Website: lowes
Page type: review-order
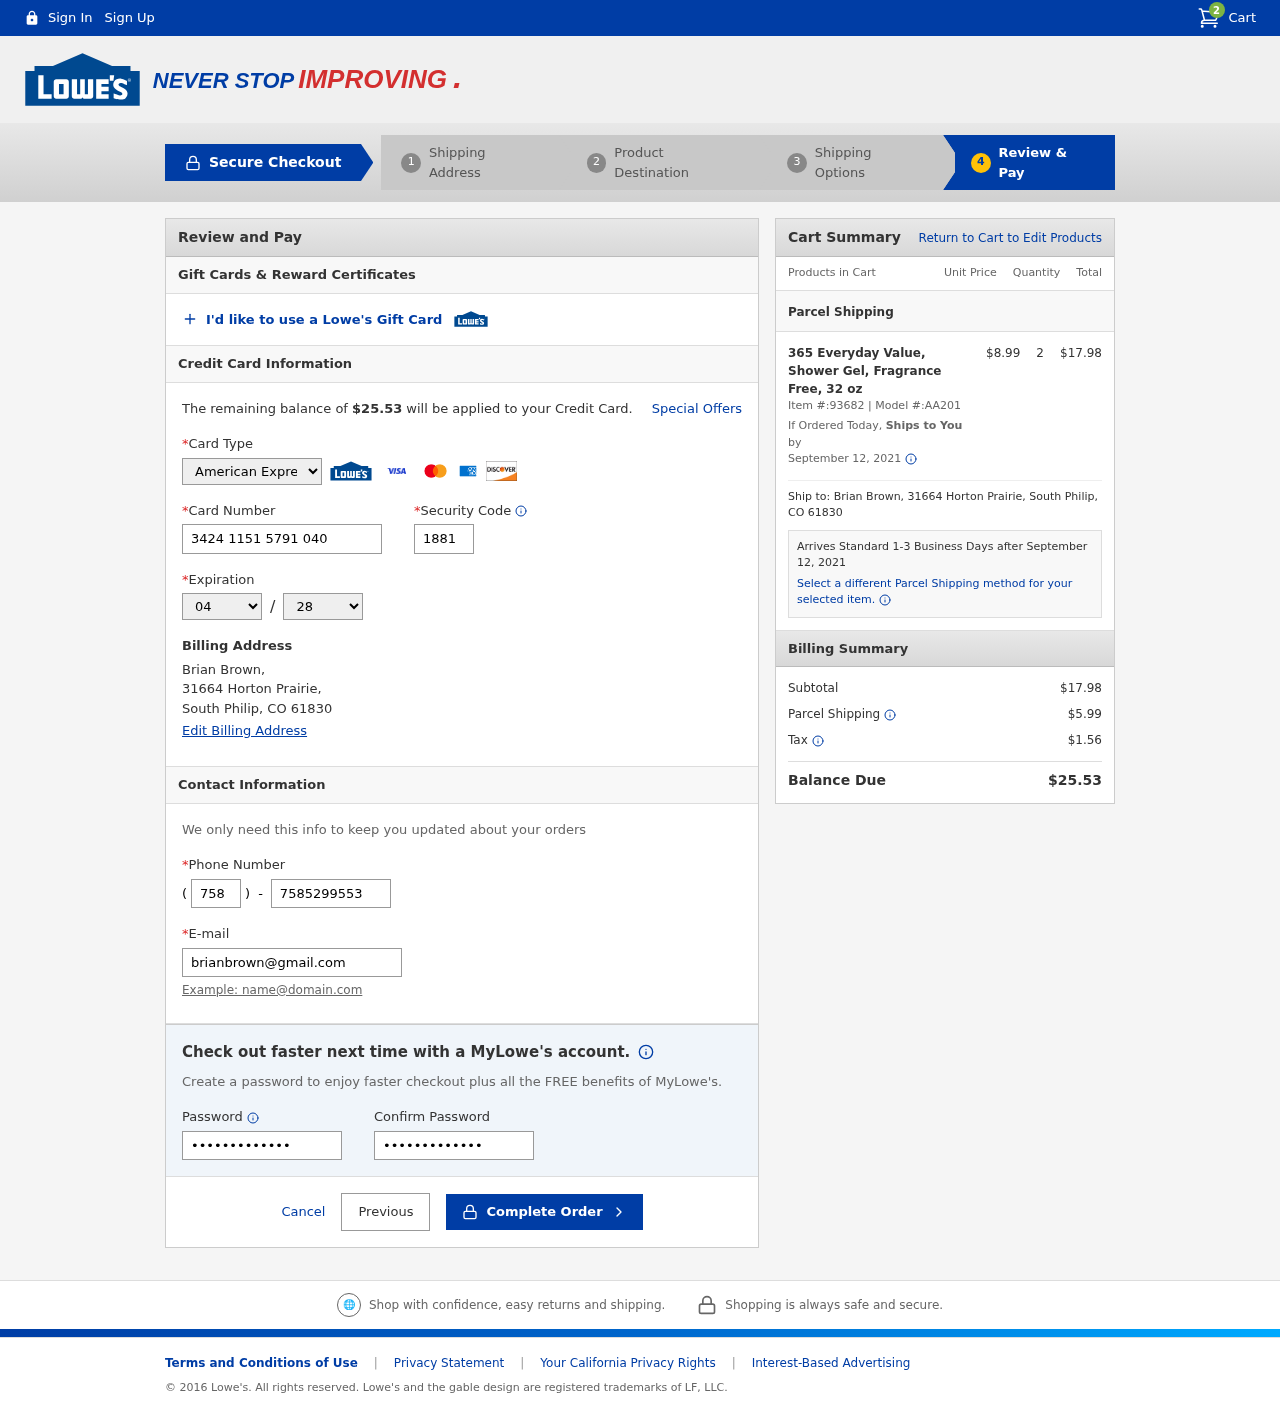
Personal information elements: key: PII_CARD_CVV
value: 1881
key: PII_CARD_EXPIRY_MONTH
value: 04
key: PII_CARD_EXPIRY_YEAR
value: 28
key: PII_CARD_NUMBER
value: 3424 1151 5791 040
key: PII_CARD_TYPE
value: American Express
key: PII_CITY
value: South Philip
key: PII_EMAIL
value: brianbrown@gmail.com
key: PII_FULLNAME
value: Brian Brown,
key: PII_PHONE
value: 7585299553
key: PII_PHONE_AREA
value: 758
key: PII_POSTCODE
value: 61830
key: PII_STATE_ABBR
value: CO
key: PII_STREET
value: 31664 Horton Prairie
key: PII_STREET
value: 31664 Horton Prairie,
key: PII_FULLNAME2
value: Brian Brown
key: PII_POSTCODE_FULL
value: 61830
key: PII_CITY_STATE
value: South Philip, CO
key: PII_CITY_STATE_ZIP
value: South Philip, CO 61830
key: PII_POSTCODE_NUMERIC
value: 61830
Product elements: key: PRODUCT1_NAME
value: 365 Everyday Value, Shower Gel, Fragrance Free, 32 oz
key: PRODUCT1_PRICE
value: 8.99
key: PRODUCT1_QUANTITY
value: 2
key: PRODUCT1_ITEM_NUMBER
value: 93682
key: PRODUCT1_MODEL_NUMBER
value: AA201
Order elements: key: ORDER_NUM_ITEMS
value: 2
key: ORDER_TOTAL
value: $25.53
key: ORDER_SHIPPING_DATE
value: September 12, 2021
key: ORDER_SUBTOTAL
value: $17.98
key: ORDER_SHIPPING_DATE2
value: September 12, 2021
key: ORDER_SUBTOTAL2
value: $17.98
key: ORDER_SHIPPING_COST
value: $5.99
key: ORDER_TAX
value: $1.56